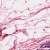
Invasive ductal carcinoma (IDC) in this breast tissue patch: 0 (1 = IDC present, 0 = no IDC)